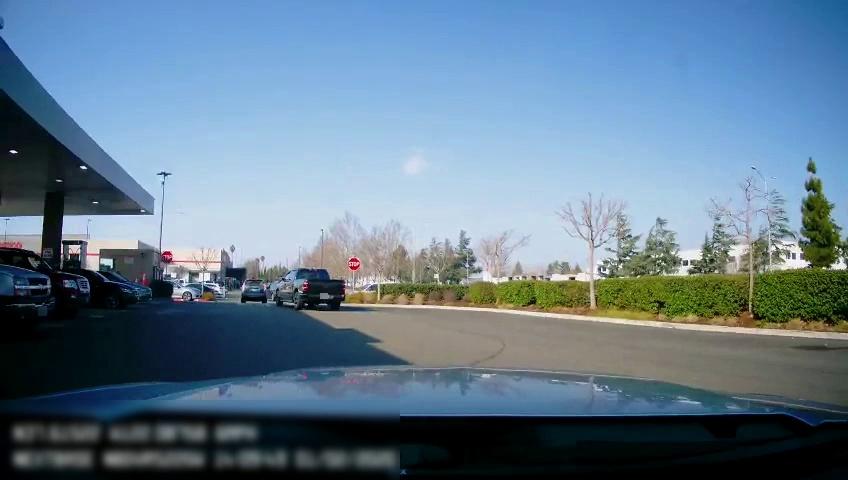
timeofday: Day
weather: Sunny
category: Drivable Space
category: Vehicles | Truck
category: Vehicles | SUV
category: Vehicles | SUV
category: Vehicles | Car
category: Vehicles | Car
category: Vehicles | Car
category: Vehicles | Car
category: Vehicles | Car
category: Vehicles | Car
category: Traffic | Signs
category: Traffic | Signs